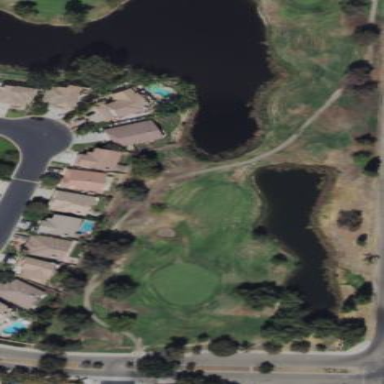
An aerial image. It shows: Rough grassy area used for golf.